Field crop: maize
Growth stage: 2
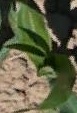
Species: maize